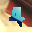
Label: 4